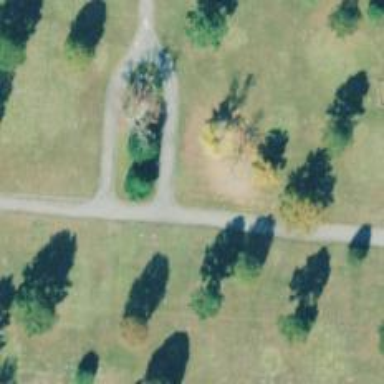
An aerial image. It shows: Sector in the cemetery.